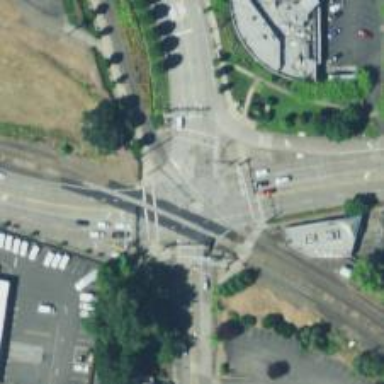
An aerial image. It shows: Level crossing with lights at railway intersection.